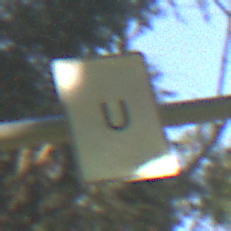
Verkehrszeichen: AnkuendigungOderFortsetzungUmleitungOhnePfeilsymbol
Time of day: MorningAfternoon
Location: Outdoor (Nature)
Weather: Clear
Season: NotSpecified
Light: Natural